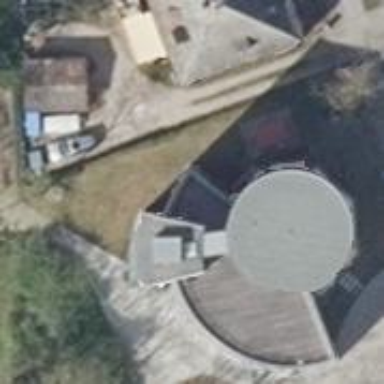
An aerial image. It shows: Television studio.